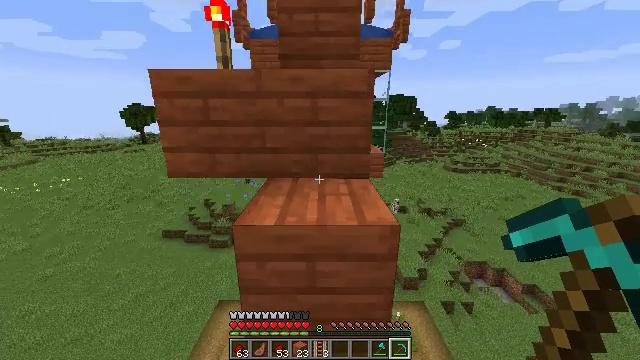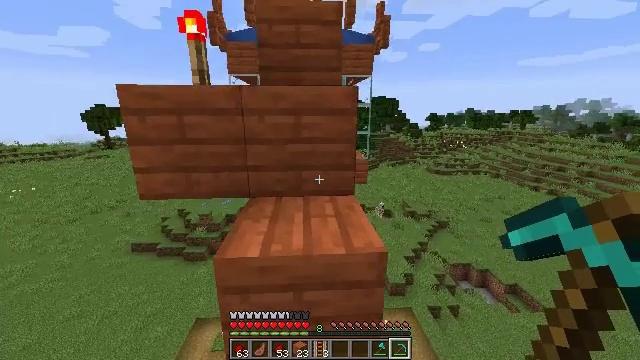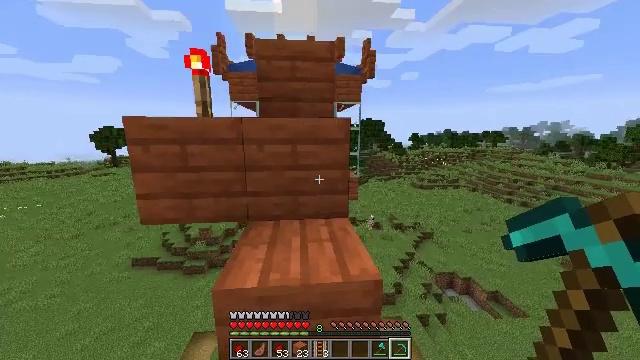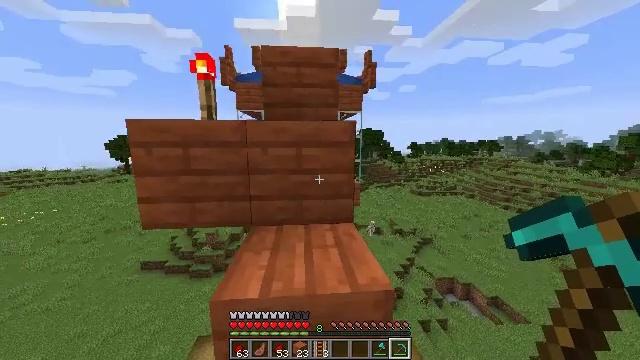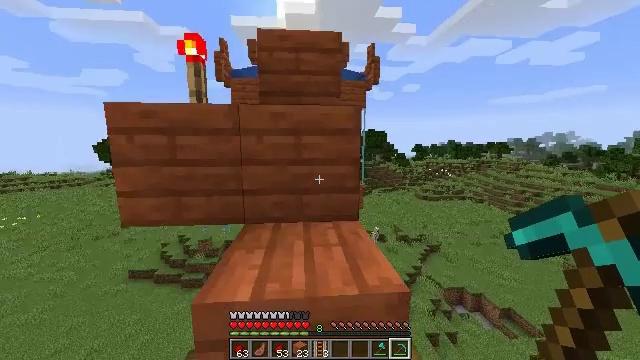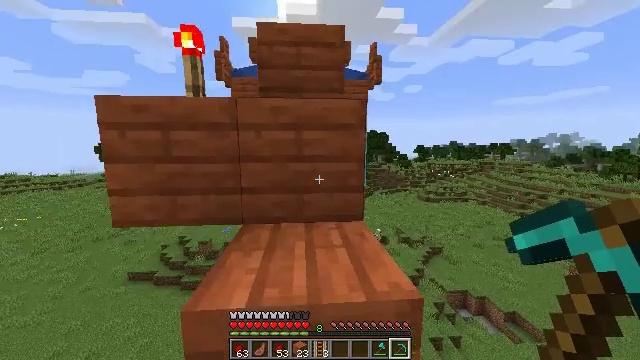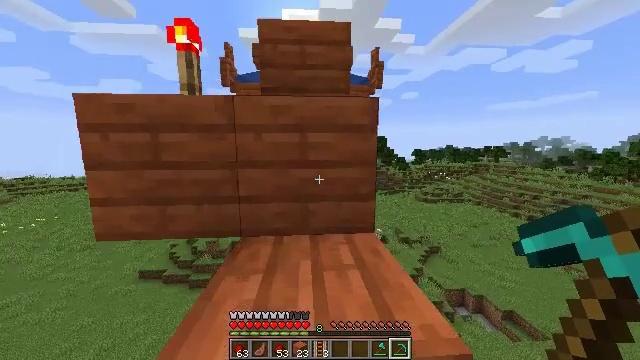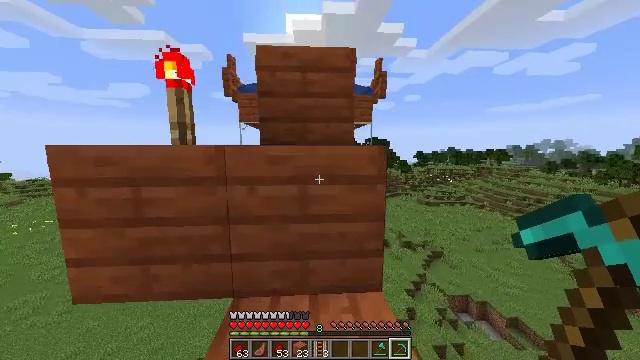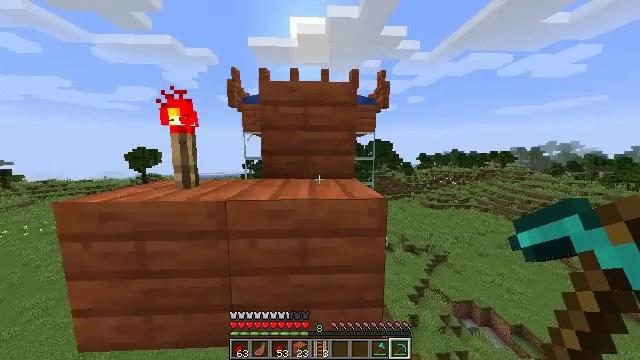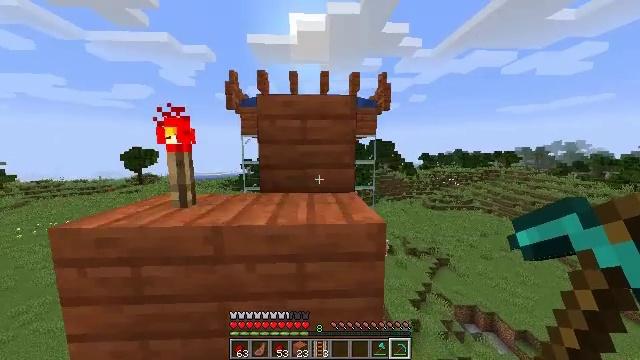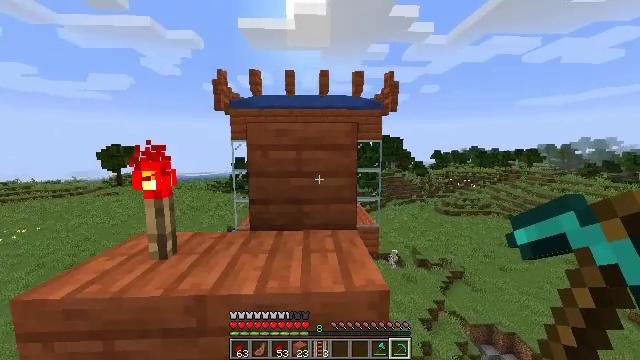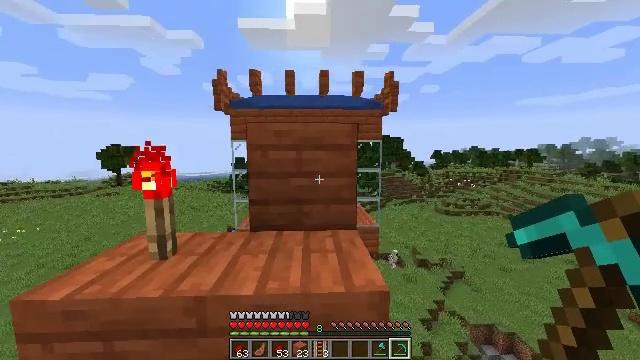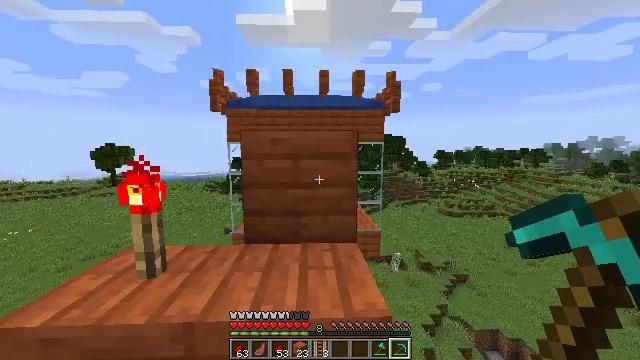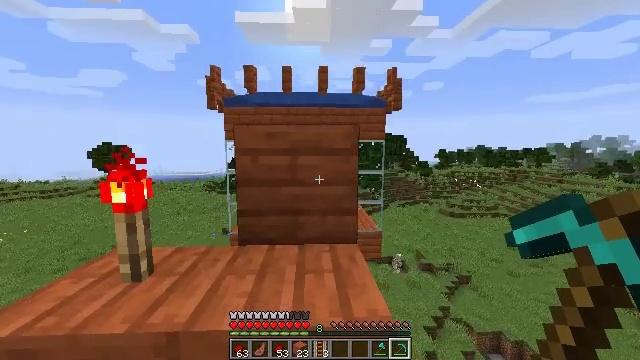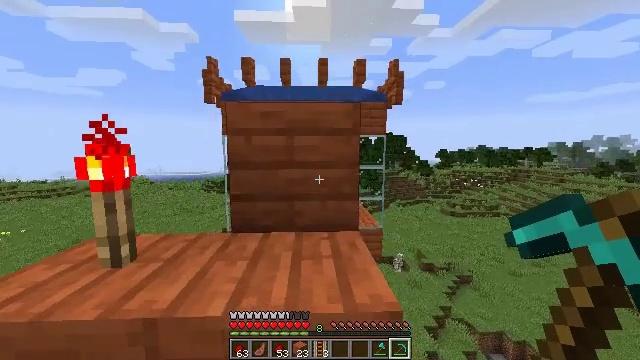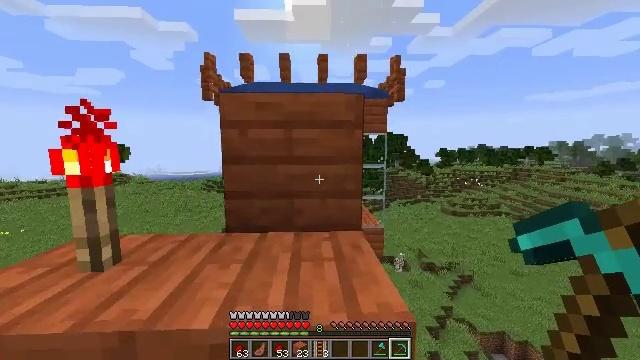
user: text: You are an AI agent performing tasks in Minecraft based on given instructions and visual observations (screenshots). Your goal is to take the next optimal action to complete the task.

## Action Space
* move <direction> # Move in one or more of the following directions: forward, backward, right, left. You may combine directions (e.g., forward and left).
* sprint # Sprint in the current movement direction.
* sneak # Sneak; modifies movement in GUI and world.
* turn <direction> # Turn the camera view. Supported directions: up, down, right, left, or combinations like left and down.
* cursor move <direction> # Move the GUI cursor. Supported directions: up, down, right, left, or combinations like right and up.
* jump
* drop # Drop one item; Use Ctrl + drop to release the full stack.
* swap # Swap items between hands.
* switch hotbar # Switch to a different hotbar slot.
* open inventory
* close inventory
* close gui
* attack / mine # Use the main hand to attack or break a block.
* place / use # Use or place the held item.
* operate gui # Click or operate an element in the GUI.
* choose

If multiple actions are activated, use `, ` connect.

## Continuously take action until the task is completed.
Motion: motion action
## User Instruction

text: Remove acacia planks from a building.
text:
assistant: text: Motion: move forward, turn right, jump
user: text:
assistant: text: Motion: move forward, turn right and up, jump
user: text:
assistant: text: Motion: move forward, sprint, turn up, jump
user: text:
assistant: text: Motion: move forward, sprint, turn up, jump
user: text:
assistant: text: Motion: move forward, sprint, jump
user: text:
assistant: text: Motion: move forward, sprint, jump
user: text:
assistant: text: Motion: move forward, jump
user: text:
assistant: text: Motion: move forward, jump
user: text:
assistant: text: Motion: move forward, jump
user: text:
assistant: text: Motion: move forward, jump
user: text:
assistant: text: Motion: move forward, jump
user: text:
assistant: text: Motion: move forward, jump
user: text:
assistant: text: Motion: move forward, jump
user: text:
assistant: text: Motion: move forward, jump
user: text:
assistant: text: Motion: move forward, sprint, jump
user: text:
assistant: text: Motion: move forward, sprint, jump
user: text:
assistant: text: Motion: move forward, sprint, jump
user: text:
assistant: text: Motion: move forward, turn left and down, jump
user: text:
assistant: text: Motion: move forward, turn left and down, jump
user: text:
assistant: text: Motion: move forward, turn left and down, jump
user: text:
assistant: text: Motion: move forward, jump
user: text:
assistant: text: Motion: move forward, jump
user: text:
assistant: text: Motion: move forward, turn down, jump
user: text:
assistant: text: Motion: move forward, turn right and down, jump
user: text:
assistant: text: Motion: move forward, turn right and down, jump
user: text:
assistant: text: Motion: move forward, turn down, jump
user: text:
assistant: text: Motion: turn down, jump
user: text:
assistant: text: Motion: no_op
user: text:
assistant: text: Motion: no_op
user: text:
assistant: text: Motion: no_op